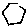
Label: hexagon